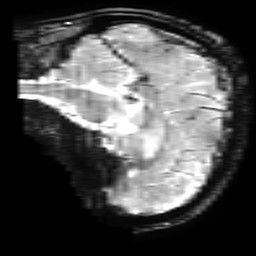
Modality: T2starw
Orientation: sagittal
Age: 32
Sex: male
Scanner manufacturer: ge
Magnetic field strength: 3 T
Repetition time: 0.65 s
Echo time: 0.02 s